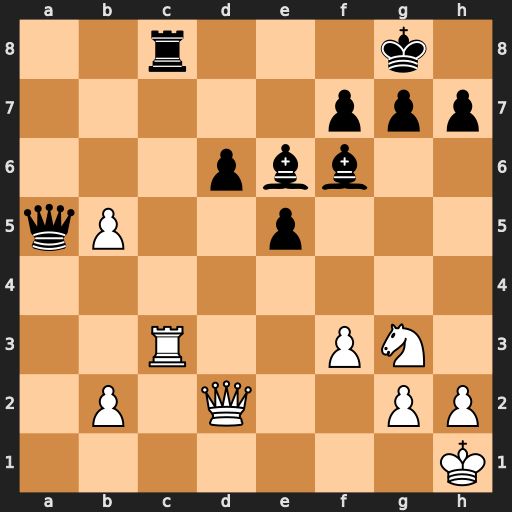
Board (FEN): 2r3k1/5ppp/3pbb2/qP2p3/8/2R2PN1/1P1Q2PP/7K
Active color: w
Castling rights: -
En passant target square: -
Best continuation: Rxc8+ Bxc8 Qxa5